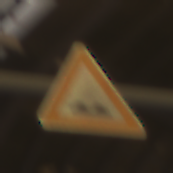
Verkehrszeichen: UnebeneFahrbahn
Umgebung: Indoor, Urban
Tageszeit: NotSpecified
Wetter: NotSpecified
Licht: Artificial
Jahreszeit: NotSpecified
Kontrast: MediumContrast